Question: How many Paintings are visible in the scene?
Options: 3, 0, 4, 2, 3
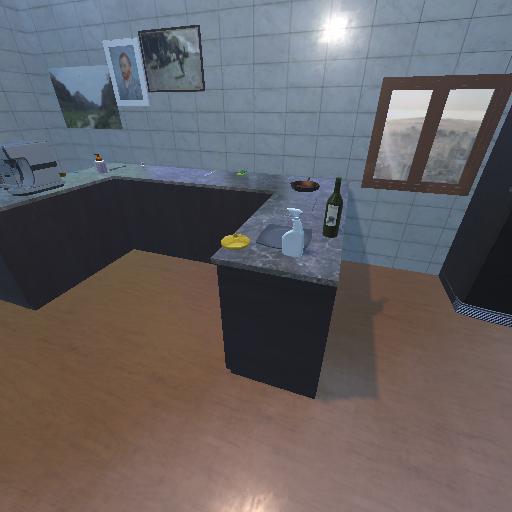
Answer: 3